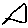
Label: triangle